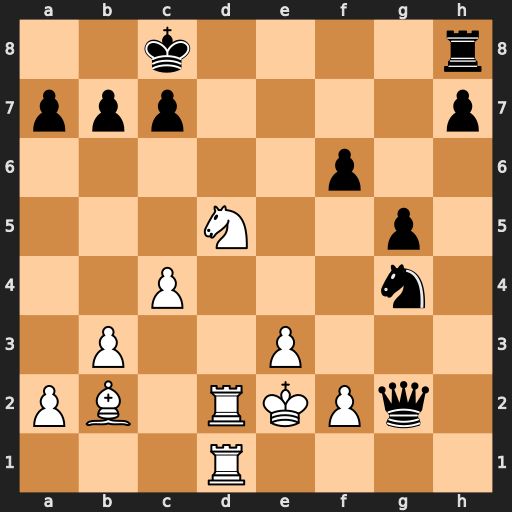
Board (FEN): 2k4r/ppp4p/5p2/3N2p1/2P3n1/1P2P3/PB1RKPq1/3R4
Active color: w
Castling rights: -
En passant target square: -
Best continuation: Ne7+ Kb8 Rd8+ Rxd8 Rxd8#